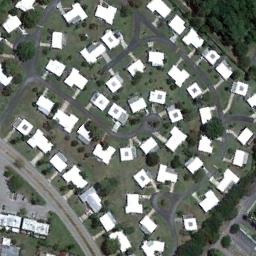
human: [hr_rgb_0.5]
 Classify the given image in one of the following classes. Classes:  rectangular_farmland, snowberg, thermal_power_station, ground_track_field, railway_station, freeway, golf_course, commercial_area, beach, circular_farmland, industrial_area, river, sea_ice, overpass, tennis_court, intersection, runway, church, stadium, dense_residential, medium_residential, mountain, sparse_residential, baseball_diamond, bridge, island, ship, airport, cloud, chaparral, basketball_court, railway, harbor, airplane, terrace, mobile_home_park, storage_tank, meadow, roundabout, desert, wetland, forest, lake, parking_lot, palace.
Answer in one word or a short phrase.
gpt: mobile_home_park